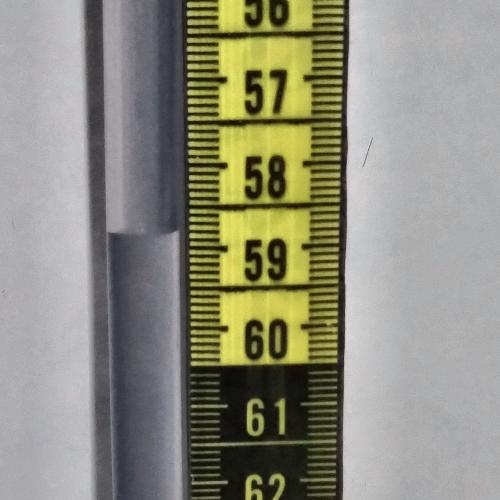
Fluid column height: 58.8 cm